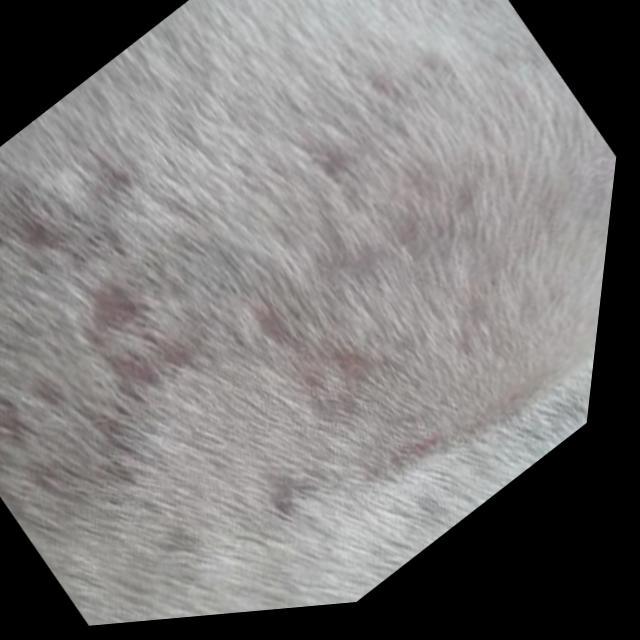
Canine hypersensitivity reaction — allergic skin response with urticaria, erythema, pruritus, and angioedema. May be food, environmental, or flea allergy related.